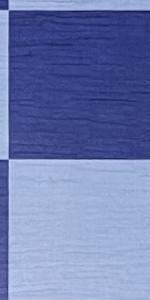
Label: Empty